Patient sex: F
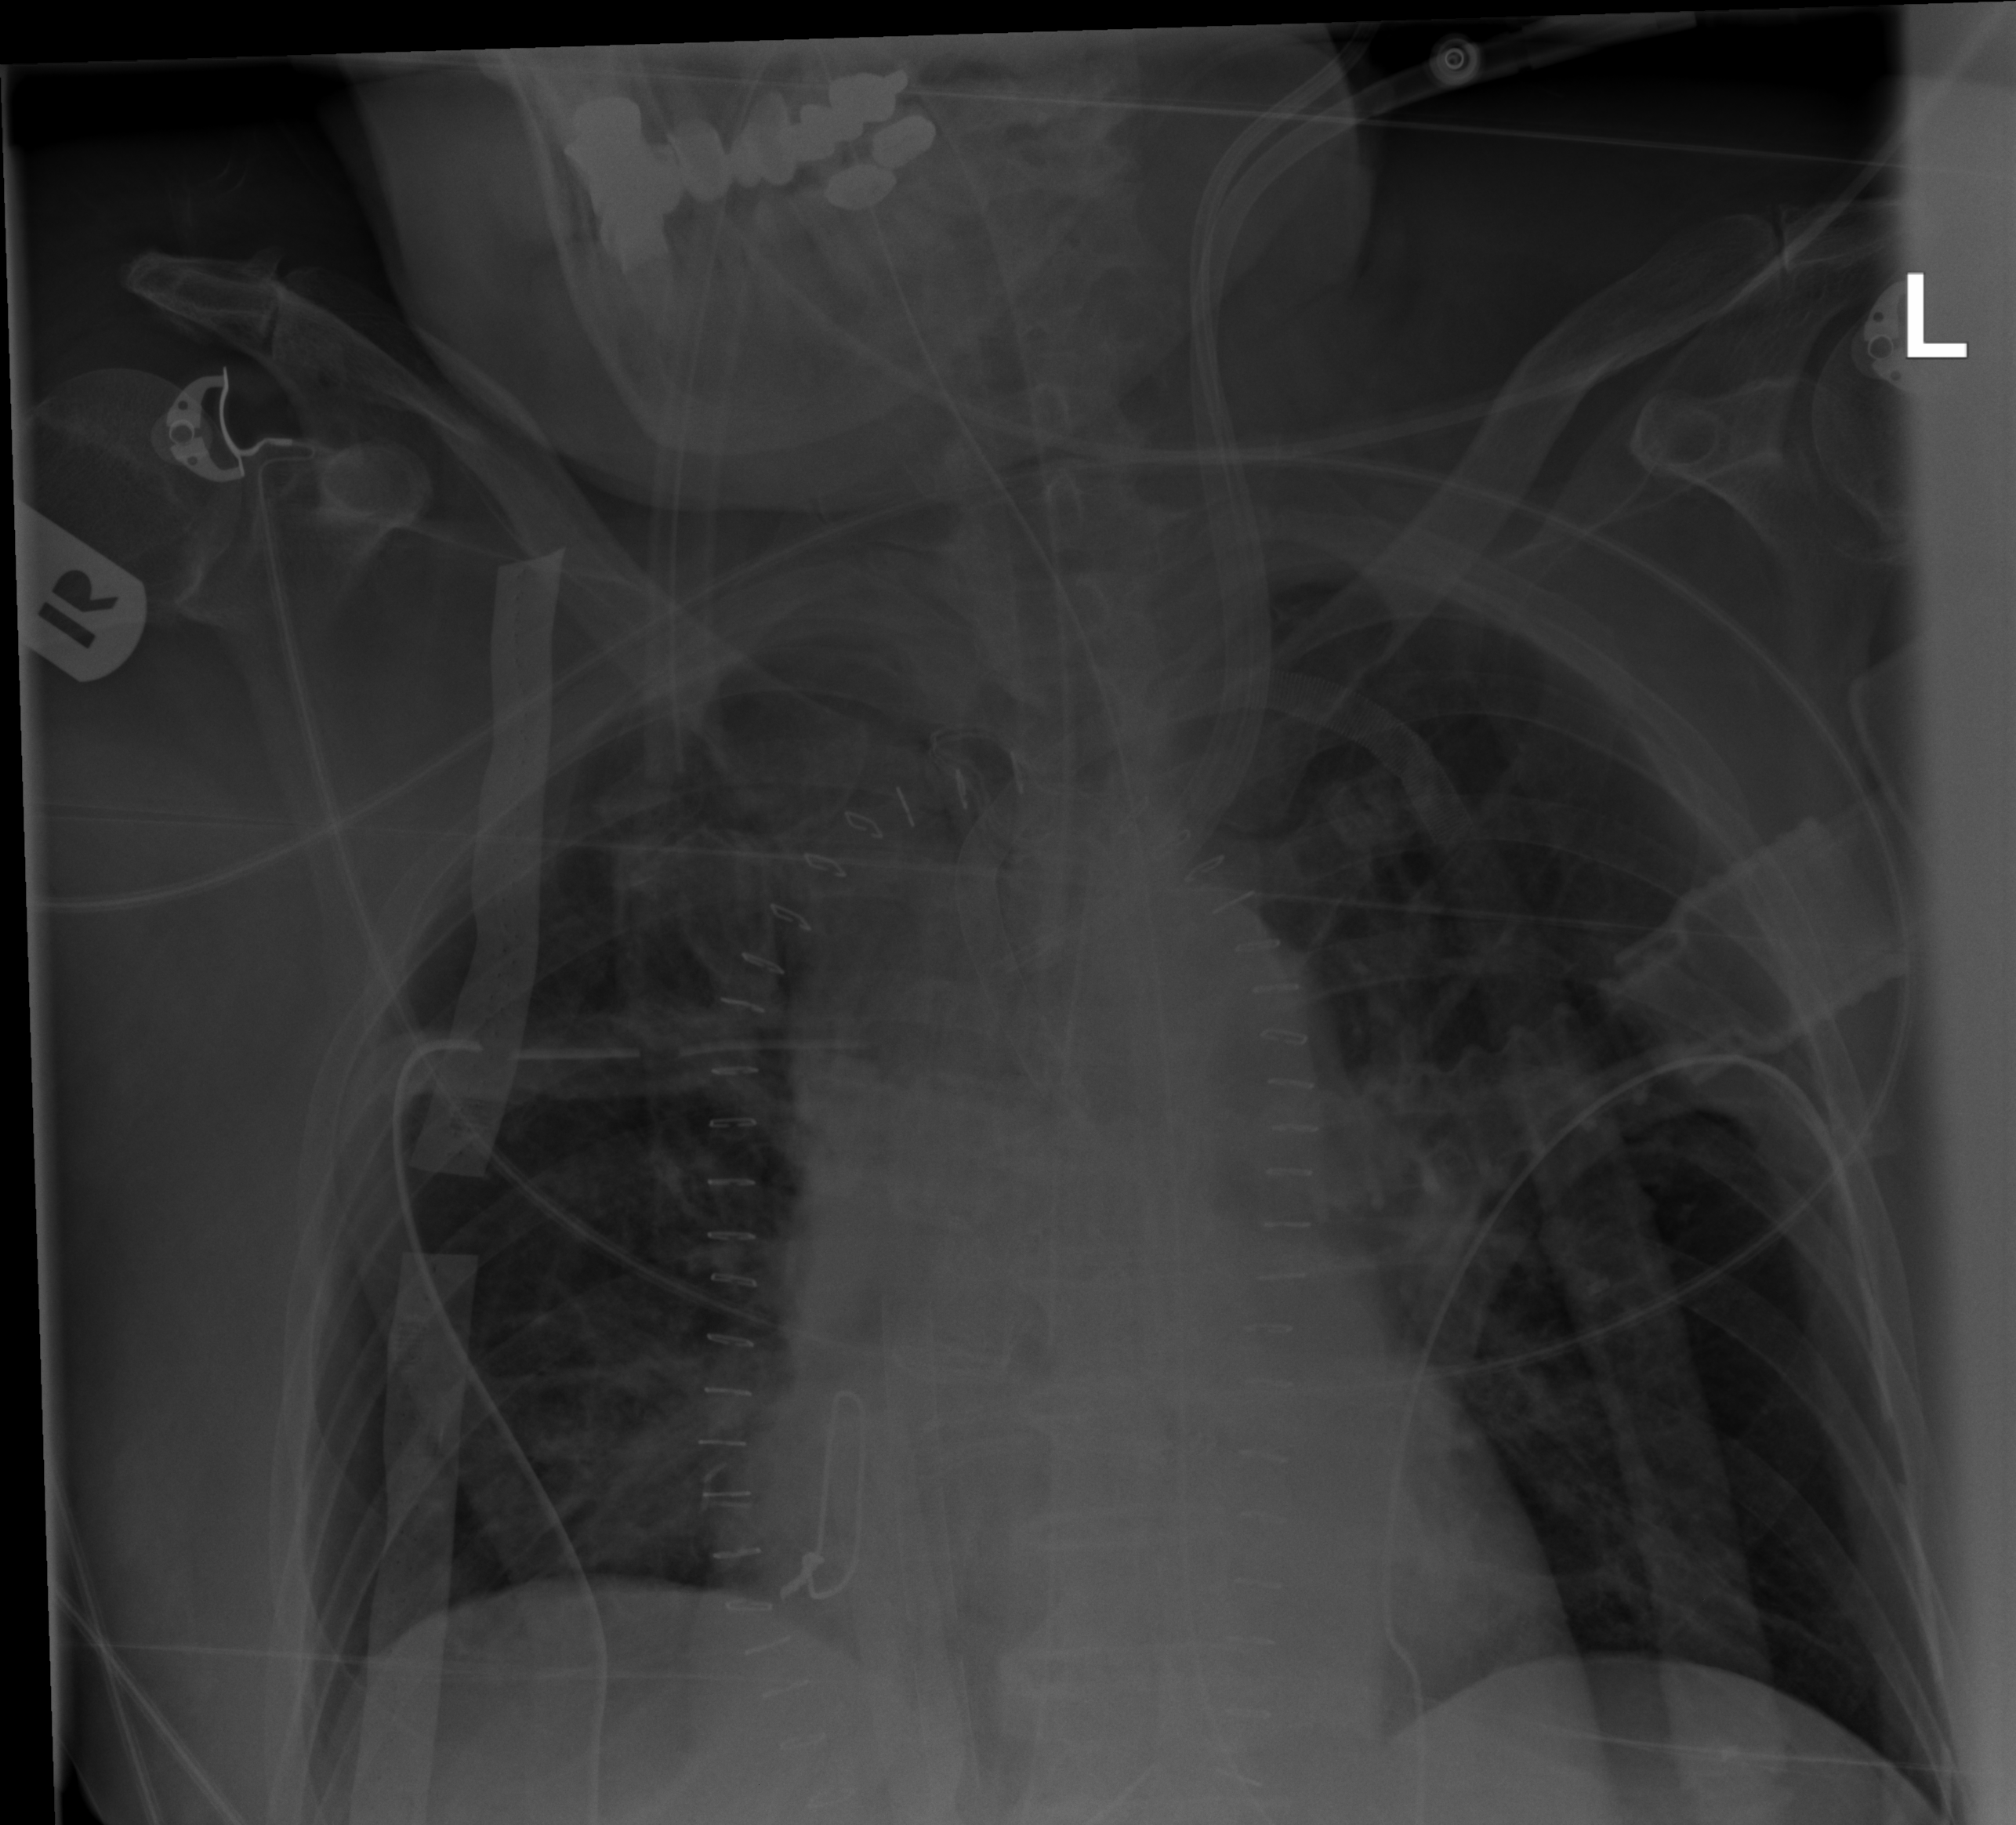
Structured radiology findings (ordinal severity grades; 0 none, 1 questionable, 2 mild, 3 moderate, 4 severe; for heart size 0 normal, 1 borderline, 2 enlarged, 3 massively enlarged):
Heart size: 2
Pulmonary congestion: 0
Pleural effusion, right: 0
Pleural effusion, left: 0
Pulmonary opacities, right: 0
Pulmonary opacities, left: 0
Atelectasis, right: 2
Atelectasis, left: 0